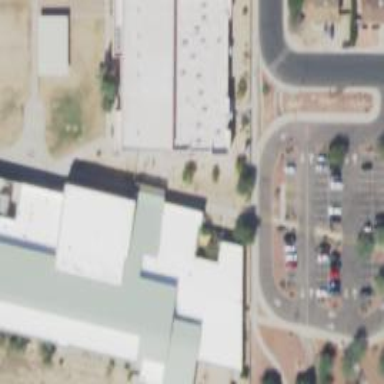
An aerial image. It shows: School building.